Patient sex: F
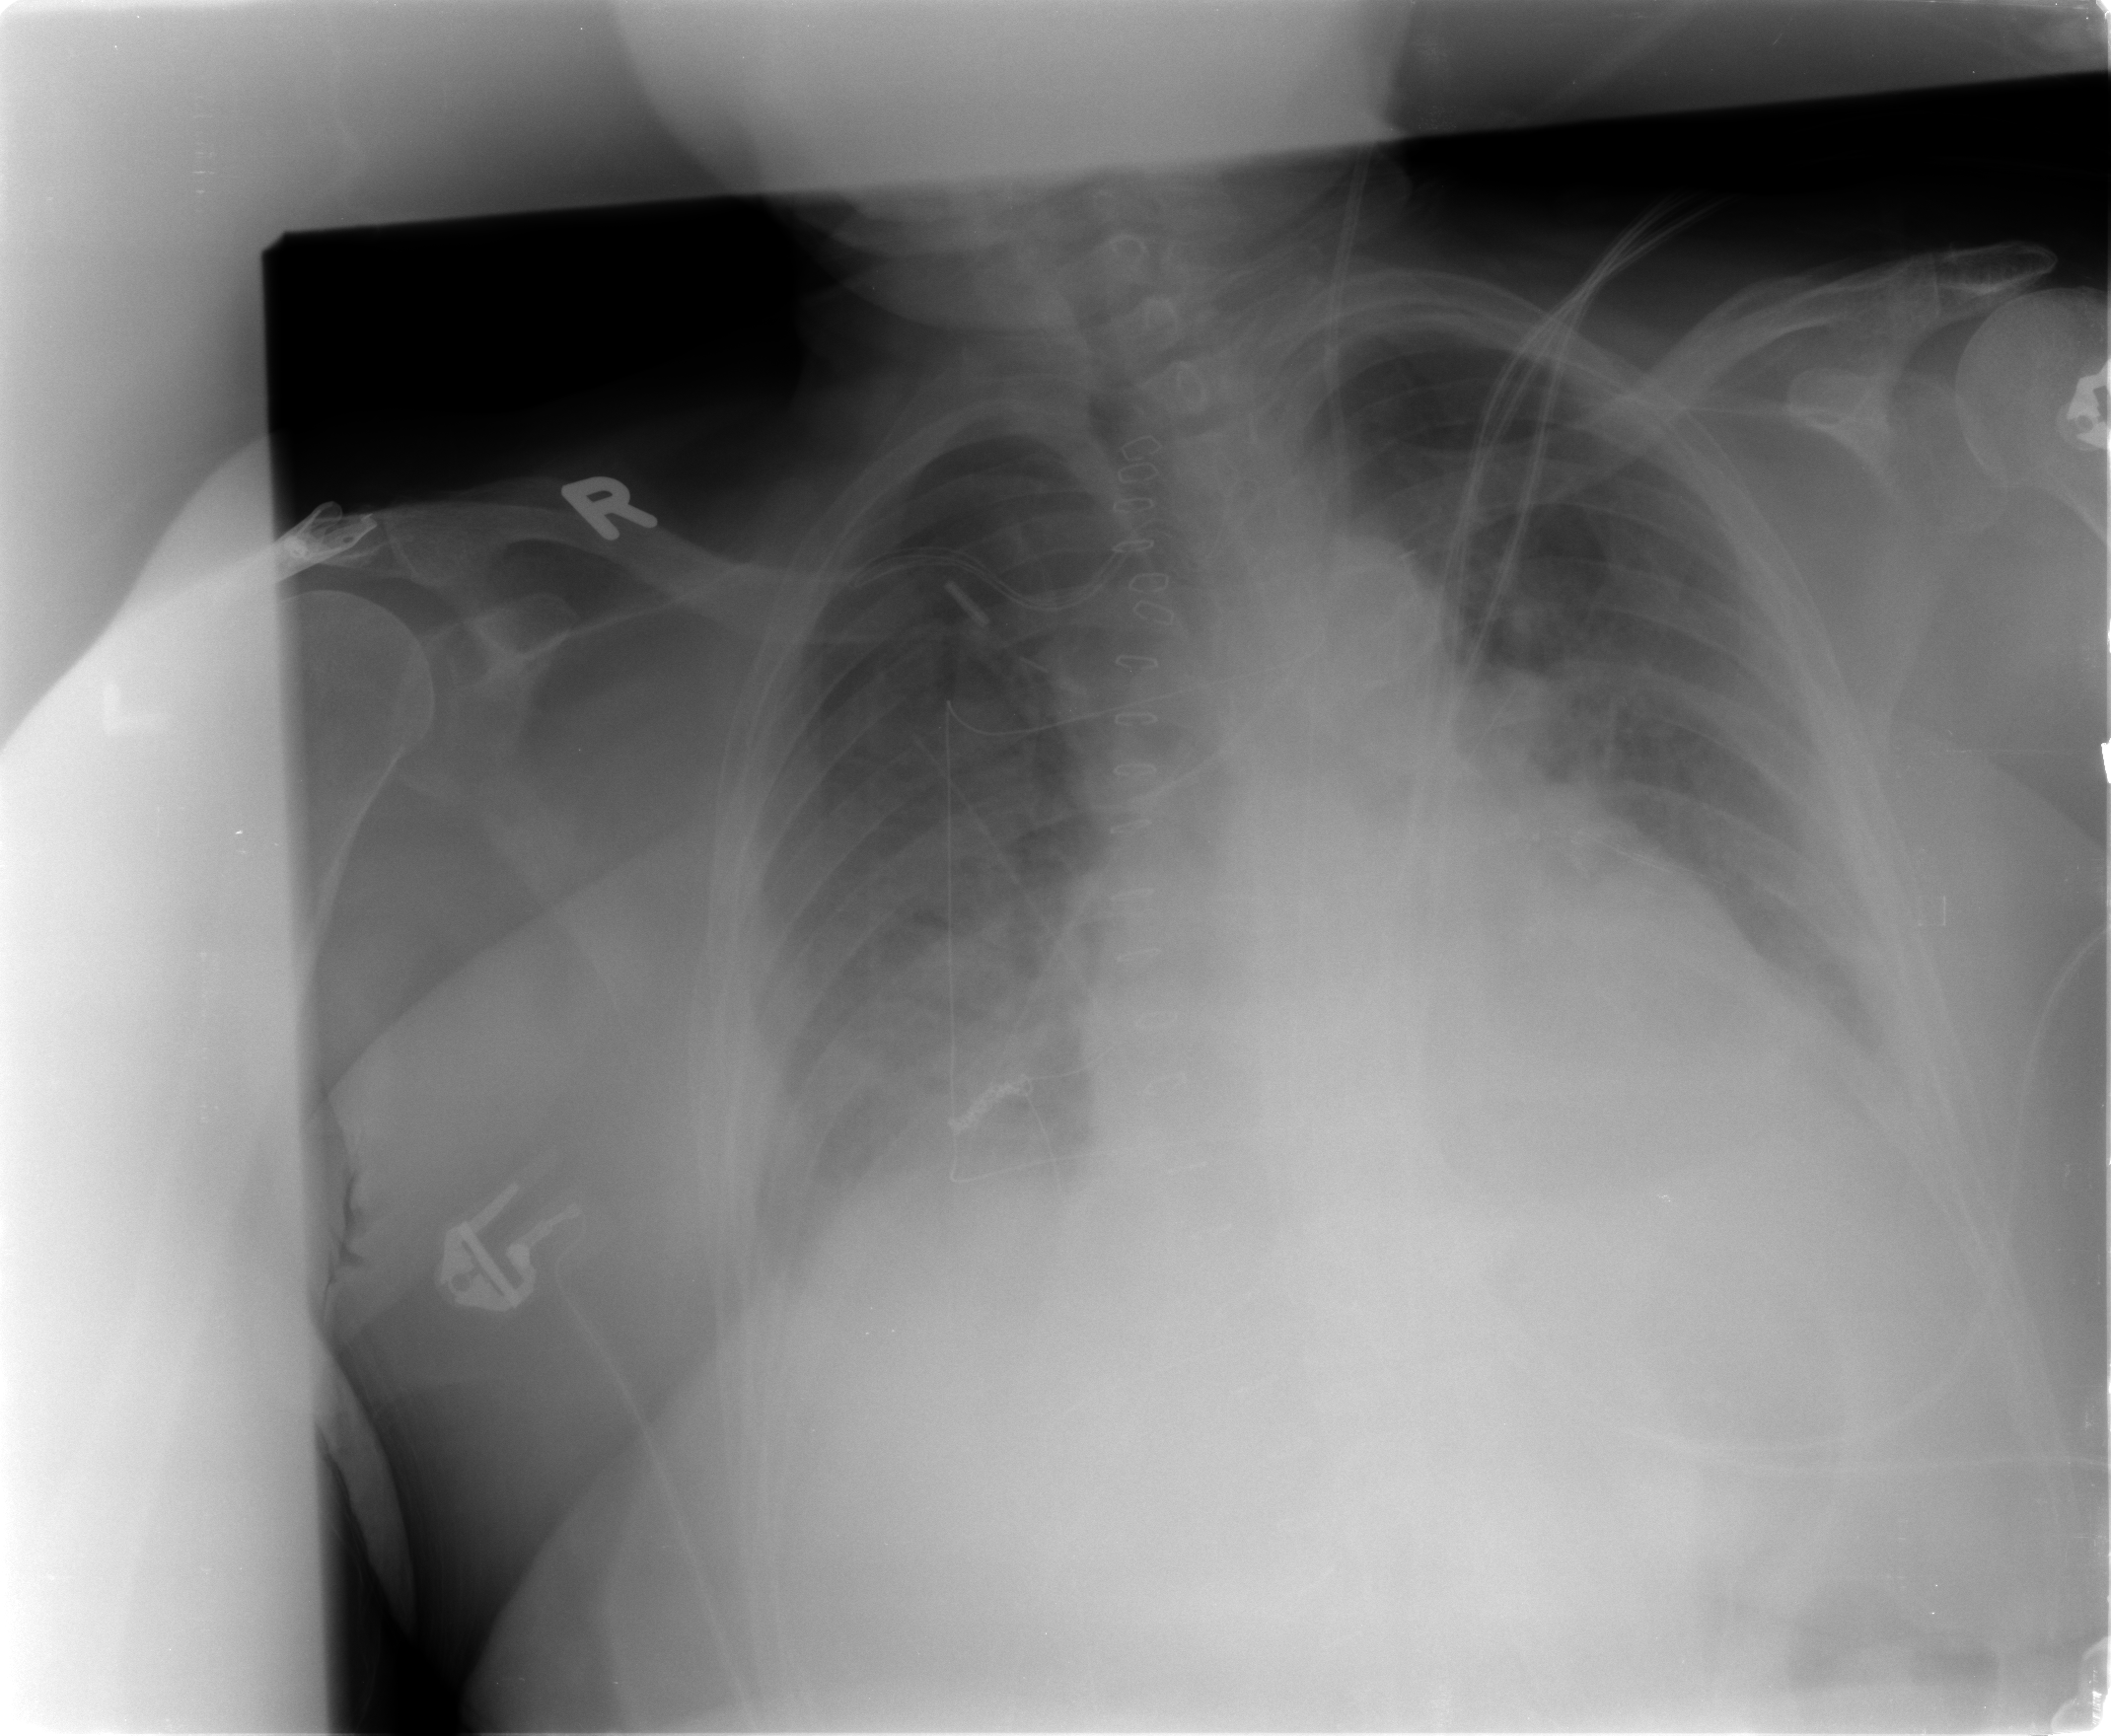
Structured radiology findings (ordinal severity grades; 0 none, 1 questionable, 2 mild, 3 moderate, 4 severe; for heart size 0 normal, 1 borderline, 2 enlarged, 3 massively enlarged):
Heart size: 2
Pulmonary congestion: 0
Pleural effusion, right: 2
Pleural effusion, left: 2
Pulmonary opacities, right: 2
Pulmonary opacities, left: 0
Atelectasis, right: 2
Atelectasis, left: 2